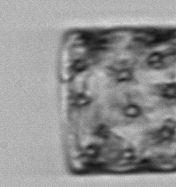
Label: Guinardia_flaccida